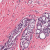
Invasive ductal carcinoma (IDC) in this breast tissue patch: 0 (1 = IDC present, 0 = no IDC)